Question: X axis was inverted automatically and unexpectedly when plotting a series of data against another series of data using pandas. Please look at my code below. How can I ensure x axis is always pointing to the right? Is this automatic inversion of x axis an intended behavior of pandas? Can it be disabled?
Let me explain my example below. Three plots are created. I expect each one shows nearly 45 degree line rising to the right. However, some of them have 45 degree line falling to the right because its x axis is inverted automatically. It appears that whether x axis is inverted or not depends on the values to be plotted.
'''
import pandas as pd
import numpy as np
import matplotlib.pyplot as plt
df2 = pd.DataFrame(np.random.randn(10, 3), columns=["a", "b", "c"])
df3 = df2*1.1
df3.rename(columns={"a": "a*1.1", "b": "b*1.1", "c": "c*1.1"}, inplace=True)
df23 = df2.join(df3)
fig, ax_list = plt.subplots(1,3)
ax=ax_list[0]
df23[["a", "a*1.1"]].plot(ax=ax, x="a")
ax.axis('equal')
ax.set_title("(x,y)=(a,a*1.1)")
print ax.get_xlim() ## Added for clarity
ax=ax_list[1]
df23[["b", "b*1.1"]].plot(ax=ax, x="b")
ax.axis('equal')
ax.set_title("(x,y)=(b,b*1.1)")
print ax.get_xlim() ## Added for clarity
ax=ax_list[2]
df23[["c", "c*1.1"]].plot(ax=ax, x="c")
ax.axis('equal')
ax.set_title("(x,y)=(c,c*1.1)")
print ax.get_xlim() ## Added for clarity
'''

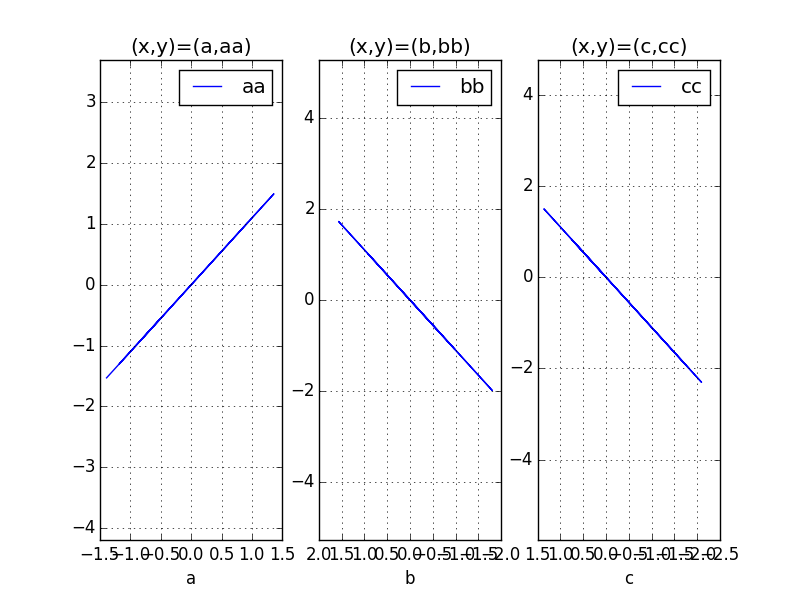
Answer: I asked this question on the <URL>, and got answer.
daraframe.plot(..) is designed such that
- -
For a scatter plot, I think the above design is not suitable. The only solution I can think of is to use plt.plot direclty.
<URL> is also useful.